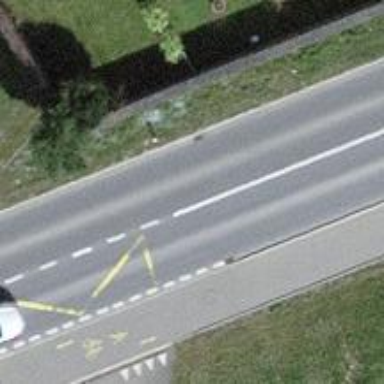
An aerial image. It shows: Public transport stop position.